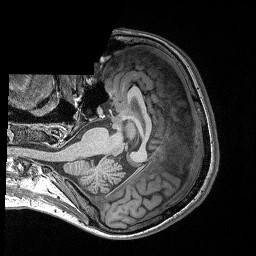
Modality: T1w
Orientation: axial
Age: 27
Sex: male
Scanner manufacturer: siemens
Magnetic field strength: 3 T
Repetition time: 2.4 s
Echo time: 0.03 s